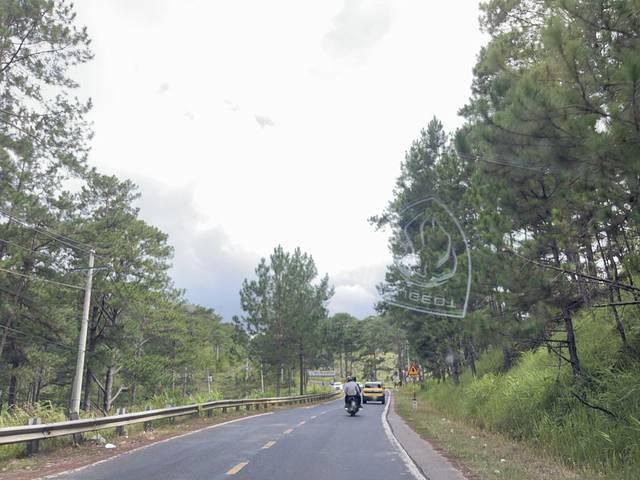
Region: Vietnam
Coordinates: 12.023, 108.495